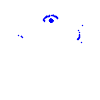
Particle: kaon